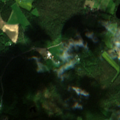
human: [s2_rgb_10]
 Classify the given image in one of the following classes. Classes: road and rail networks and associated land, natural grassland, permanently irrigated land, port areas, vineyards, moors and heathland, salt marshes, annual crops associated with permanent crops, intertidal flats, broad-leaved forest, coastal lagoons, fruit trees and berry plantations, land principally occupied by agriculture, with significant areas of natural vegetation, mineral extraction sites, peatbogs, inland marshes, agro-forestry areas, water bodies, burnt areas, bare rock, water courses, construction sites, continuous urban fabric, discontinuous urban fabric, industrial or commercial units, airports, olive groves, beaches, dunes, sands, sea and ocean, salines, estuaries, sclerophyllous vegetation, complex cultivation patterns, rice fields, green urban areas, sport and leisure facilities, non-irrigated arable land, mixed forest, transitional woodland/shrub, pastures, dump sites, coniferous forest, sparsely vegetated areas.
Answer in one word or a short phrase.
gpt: non-irrigated arable land, broad-leaved forest, coniferous forest, mixed forest